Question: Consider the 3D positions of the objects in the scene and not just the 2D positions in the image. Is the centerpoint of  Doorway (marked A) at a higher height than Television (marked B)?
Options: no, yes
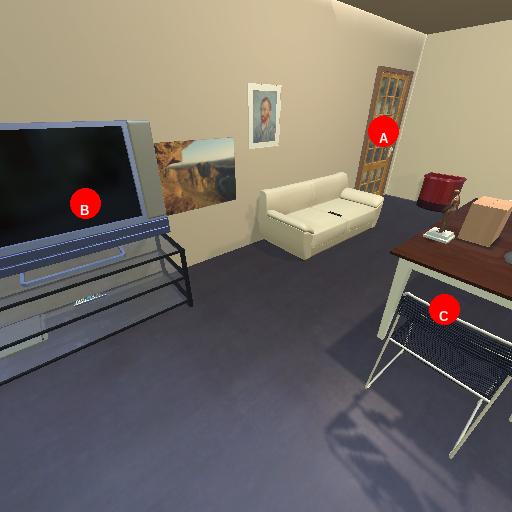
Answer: no